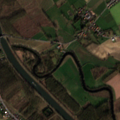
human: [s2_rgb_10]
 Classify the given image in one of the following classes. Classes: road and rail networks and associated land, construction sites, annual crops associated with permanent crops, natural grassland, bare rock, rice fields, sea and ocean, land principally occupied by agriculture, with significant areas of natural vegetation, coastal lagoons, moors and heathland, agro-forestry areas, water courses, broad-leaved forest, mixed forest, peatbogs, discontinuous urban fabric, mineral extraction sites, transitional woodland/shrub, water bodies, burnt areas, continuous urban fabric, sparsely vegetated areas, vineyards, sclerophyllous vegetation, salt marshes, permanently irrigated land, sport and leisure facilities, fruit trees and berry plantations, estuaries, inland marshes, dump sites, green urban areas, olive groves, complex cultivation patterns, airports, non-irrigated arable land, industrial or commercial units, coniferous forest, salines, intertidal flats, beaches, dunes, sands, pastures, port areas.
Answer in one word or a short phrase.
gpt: discontinuous urban fabric, non-irrigated arable land, complex cultivation patterns, land principally occupied by agriculture, with significant areas of natural vegetation, broad-leaved forest